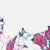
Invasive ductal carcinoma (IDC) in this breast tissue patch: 0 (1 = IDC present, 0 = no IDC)